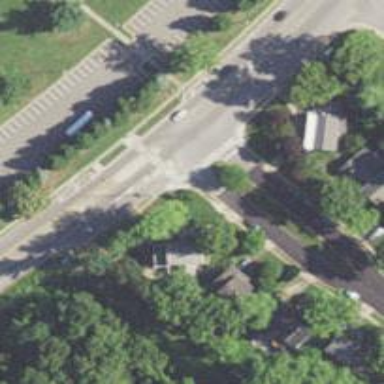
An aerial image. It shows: Asphalt footway with marked crossing and pedestrian island.